Question: I'm using the array-grid extjs example to try and fit a gridpanel into a container window. The problem is on resizing the container window, the gridpanel doesn't automatically fit the new size. As I understand it that's how it's supposed to work.
Here's the link to the example: <URL>
What I've done is changed the following..
'''
// Added to gridpanel config
layout: 'fit',
viewConfig: {
forceFit: true
}
// Window container
var gridWindow = new Ext.Window({
items: [
grid
]
});
// Instead of grid.render, use gridWindow.show();
gridWindow.show();
'''

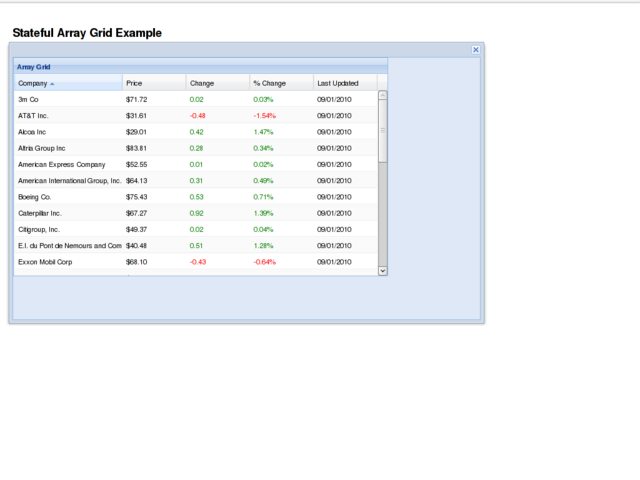
Answer: '''
layout: 'fit',
'''
should go into the gridWindow configuration! The layout manager arranges the children of a panel, but the grid the child.